Interaction volume radius: 10 \u00c5
Interaction volume height: 15 \u00c5
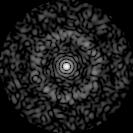
Disorder parameter: 0.8396